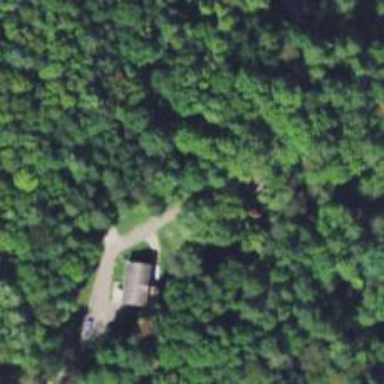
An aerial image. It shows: Driveway leading to service road.